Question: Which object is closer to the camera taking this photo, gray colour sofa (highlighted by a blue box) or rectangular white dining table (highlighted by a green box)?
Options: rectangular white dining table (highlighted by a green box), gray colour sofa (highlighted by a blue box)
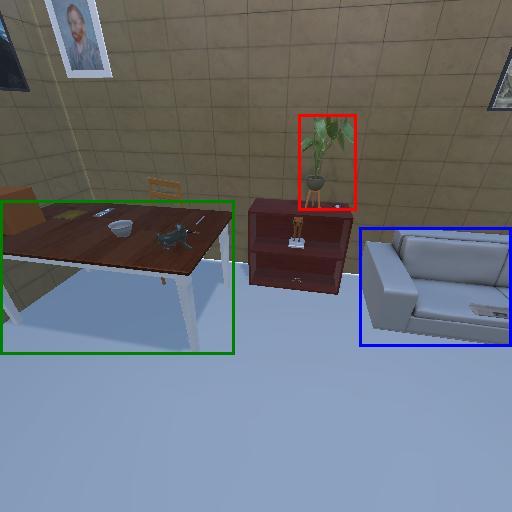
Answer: rectangular white dining table (highlighted by a green box)